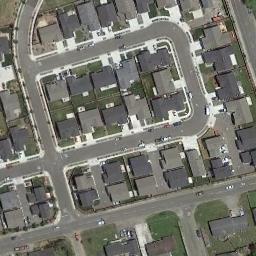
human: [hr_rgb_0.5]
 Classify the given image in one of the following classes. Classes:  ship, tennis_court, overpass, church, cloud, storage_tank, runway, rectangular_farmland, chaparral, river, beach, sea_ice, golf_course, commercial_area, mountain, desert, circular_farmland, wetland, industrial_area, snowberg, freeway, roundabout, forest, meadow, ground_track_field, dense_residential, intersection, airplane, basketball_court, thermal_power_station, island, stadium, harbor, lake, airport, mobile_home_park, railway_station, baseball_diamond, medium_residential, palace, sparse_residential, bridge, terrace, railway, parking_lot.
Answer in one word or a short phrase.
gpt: dense_residential